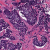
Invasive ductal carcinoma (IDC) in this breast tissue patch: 1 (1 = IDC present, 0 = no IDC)